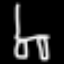
Label: chair